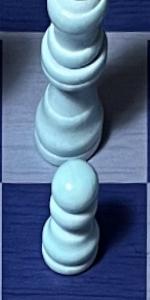
Label: Pawn_White